Question: I am making some table content and got some problems.
When i want to add more text to first table column, it adds extra space do all other columns.
Here u can see what i am saying about

U can check my fiddle <URL>
'''
<table id="mytable" border="1">
<tr>
<td>
<img src="" />
<span>some text<br>asdasd<br>asdas</span>
</td>
<td>
<img src="" />
<span>some text</span>
</td>
</tr>
</table>
'''
'''
#mytable{
width:400px;
}
#mytable tr td{
padding:10px;
}
#mytable tr td img{
width:200px;
height:100px;
}
'''
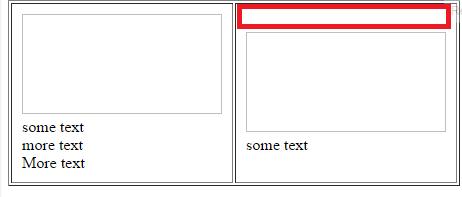
Answer: You should set the 'vertical-align' for your 'td' elements
'''
#mytable tr td{
padding:10px;
vertical-align: top; /* Add this */
}
'''
<URL>